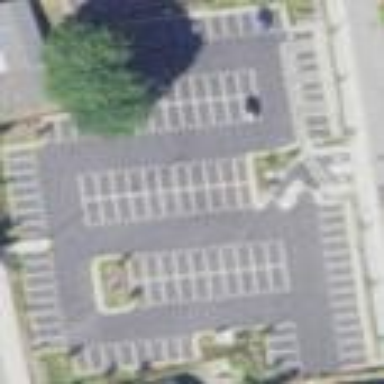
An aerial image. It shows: Parking area with surface.